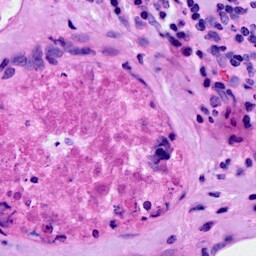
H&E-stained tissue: Breast